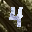
Label: 4